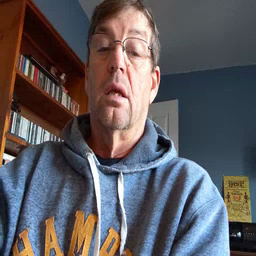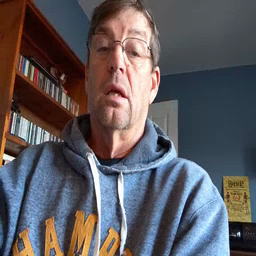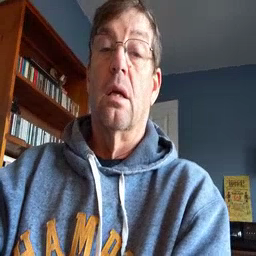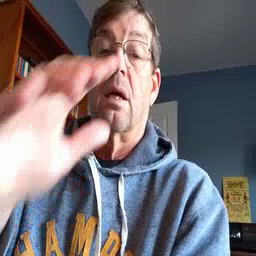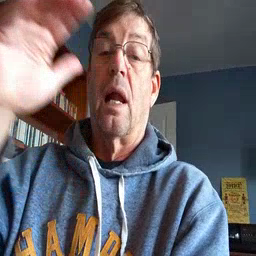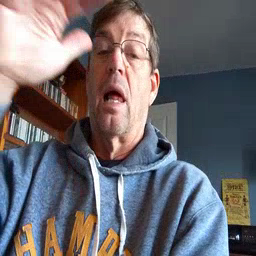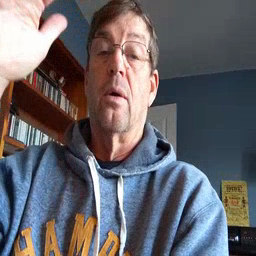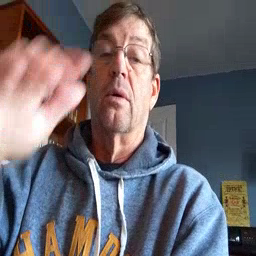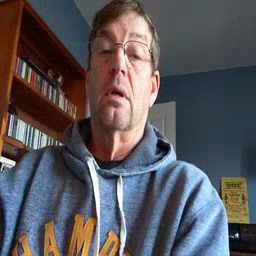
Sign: cloud